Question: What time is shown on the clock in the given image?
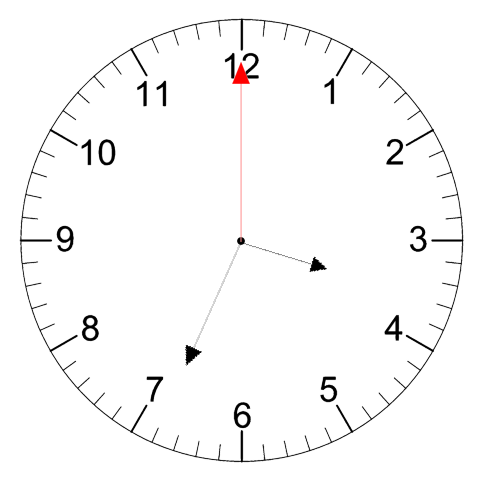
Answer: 03:34:00